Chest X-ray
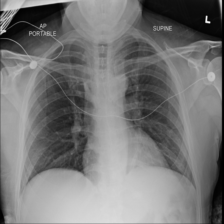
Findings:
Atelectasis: negative
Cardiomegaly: negative
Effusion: negative
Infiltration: negative
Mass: negative
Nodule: negative
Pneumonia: negative
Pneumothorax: negative
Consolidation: negative
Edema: negative
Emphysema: negative
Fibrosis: negative
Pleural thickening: negative
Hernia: negative